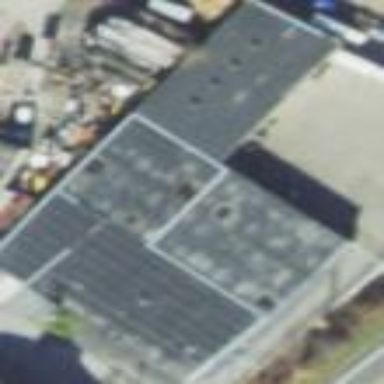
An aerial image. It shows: Industrial building.